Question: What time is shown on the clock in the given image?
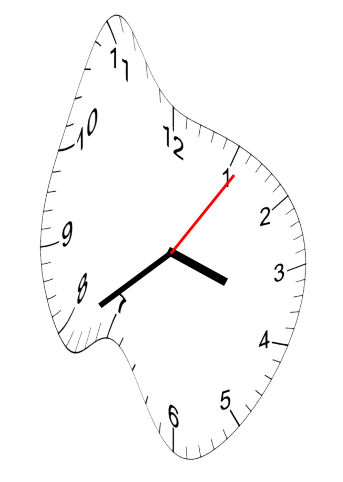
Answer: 03:39:06